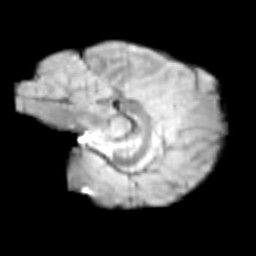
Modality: T2w
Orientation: sagittal
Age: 13
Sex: female
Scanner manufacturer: siemens
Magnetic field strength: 3 T
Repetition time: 3.8 s
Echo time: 0.07 s